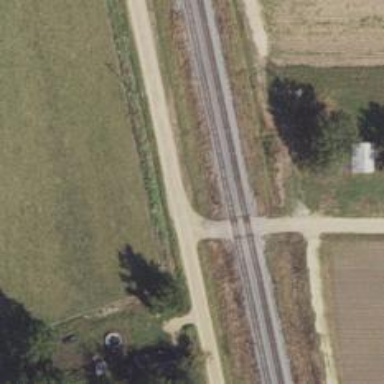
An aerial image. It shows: Railway siding for service.